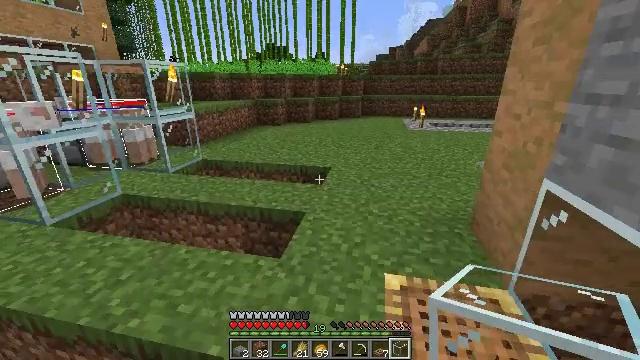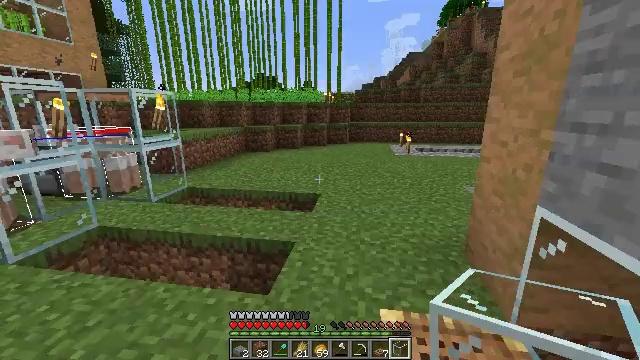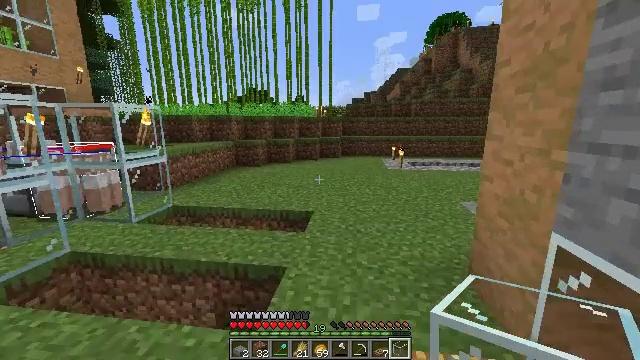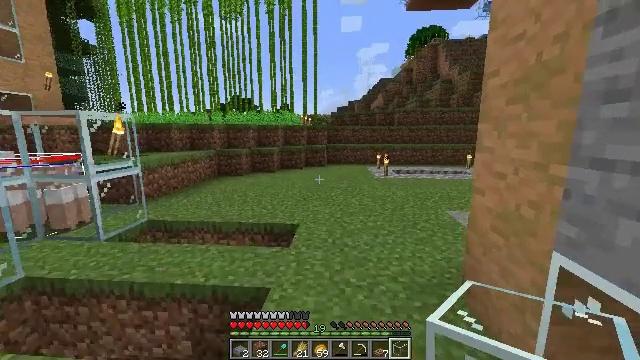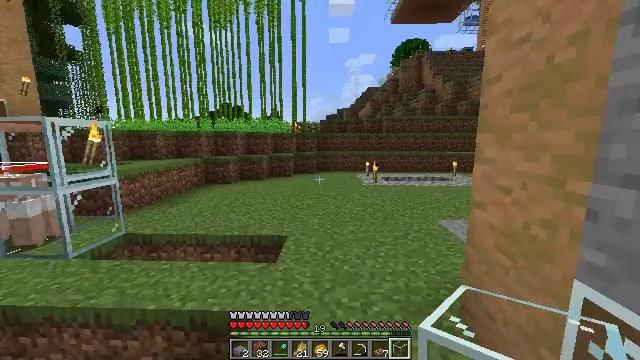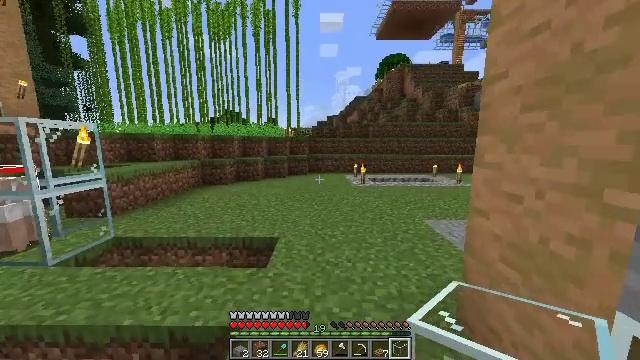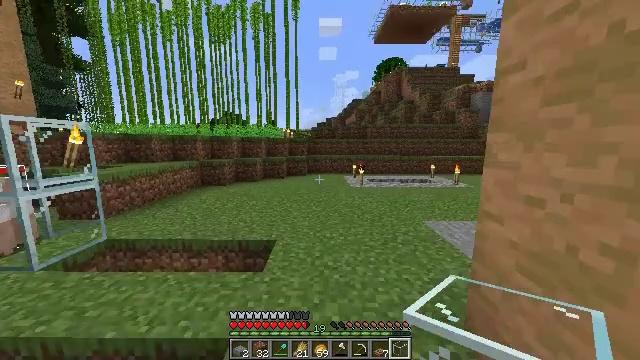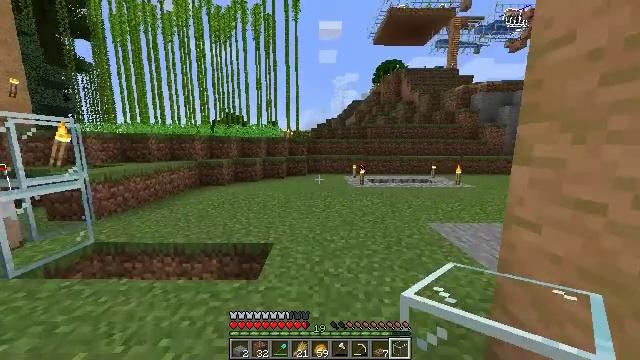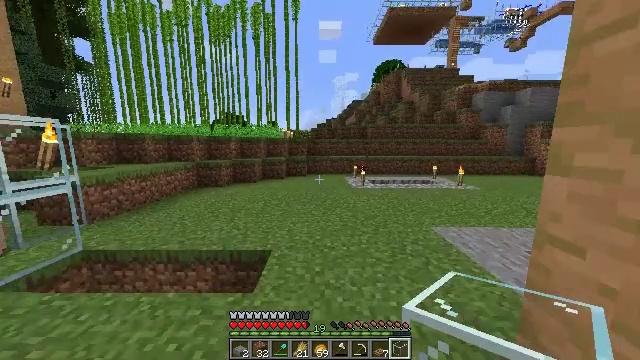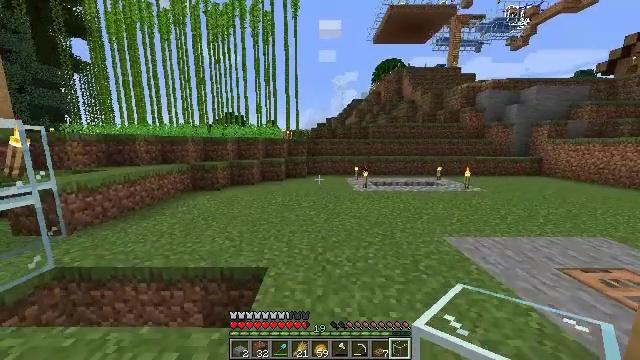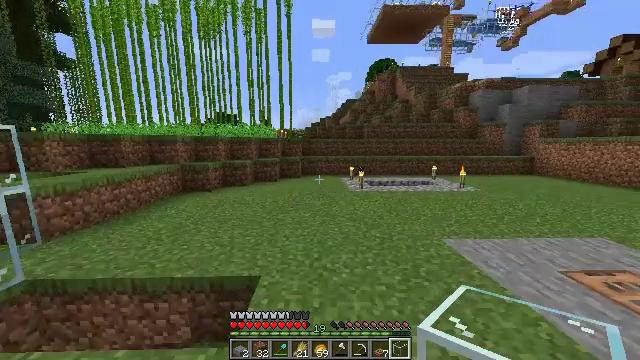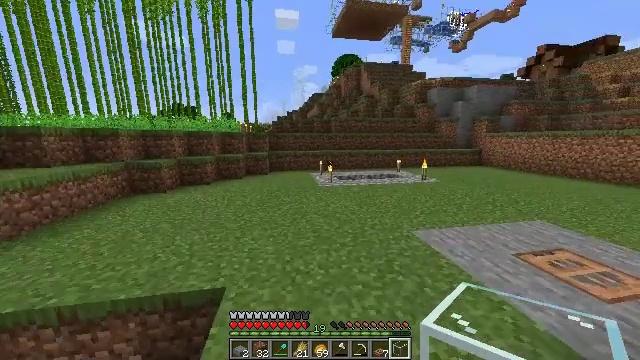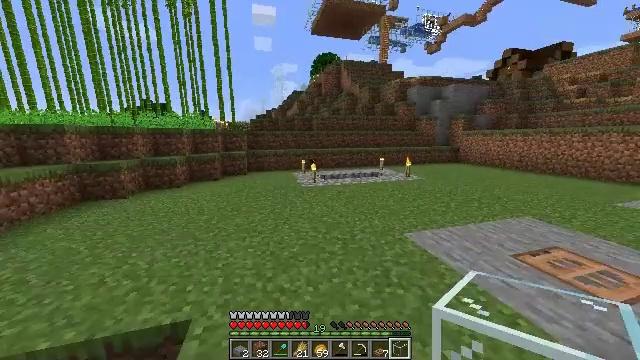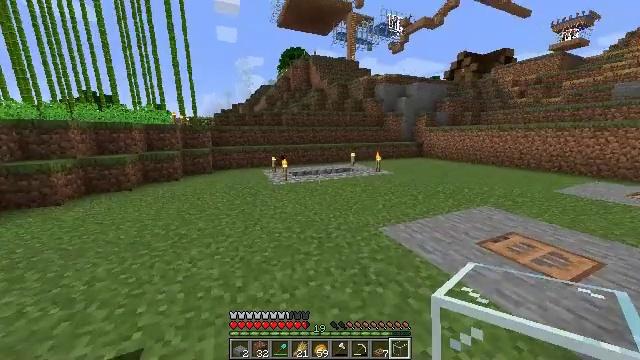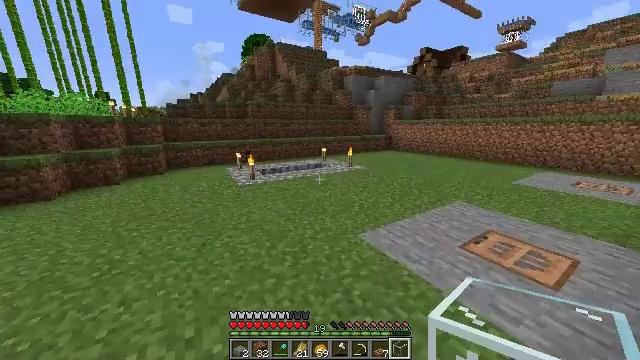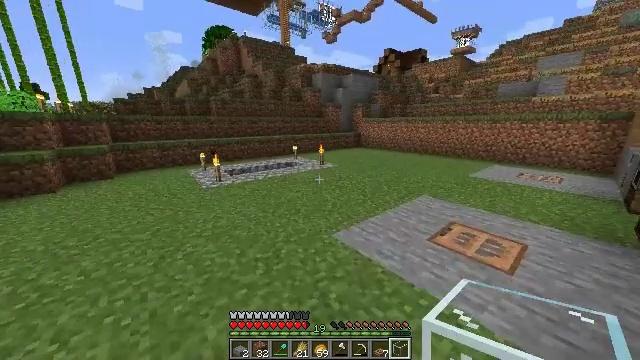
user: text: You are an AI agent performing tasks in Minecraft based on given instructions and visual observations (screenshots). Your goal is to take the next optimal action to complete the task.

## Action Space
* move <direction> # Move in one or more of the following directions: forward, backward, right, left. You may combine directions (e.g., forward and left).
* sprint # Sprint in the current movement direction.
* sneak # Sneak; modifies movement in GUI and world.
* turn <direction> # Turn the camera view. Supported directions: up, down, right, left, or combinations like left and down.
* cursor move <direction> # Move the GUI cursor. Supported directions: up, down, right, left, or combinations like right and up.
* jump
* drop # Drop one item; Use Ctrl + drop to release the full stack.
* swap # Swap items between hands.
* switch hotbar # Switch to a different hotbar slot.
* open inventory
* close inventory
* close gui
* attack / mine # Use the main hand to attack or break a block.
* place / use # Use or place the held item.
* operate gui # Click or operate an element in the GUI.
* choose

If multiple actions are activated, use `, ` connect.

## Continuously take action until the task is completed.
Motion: motion action
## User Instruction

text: Use jungle wood planks and sticks to make a jungle sign.
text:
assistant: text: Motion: move forward, turn right and up
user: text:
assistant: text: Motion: move forward, turn right and up
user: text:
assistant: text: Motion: move forward, sprint, turn right and up
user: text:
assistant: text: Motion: move forward, sprint, turn right and up
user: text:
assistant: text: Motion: move forward, sprint, turn right
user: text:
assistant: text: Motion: move forward, sprint
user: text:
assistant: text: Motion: move forward
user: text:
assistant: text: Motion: move forward, sprint
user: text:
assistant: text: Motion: move forward, sprint
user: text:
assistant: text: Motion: move forward, sprint, turn right
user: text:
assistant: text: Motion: move forward, sprint, turn right and down
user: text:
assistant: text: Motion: move forward, turn right
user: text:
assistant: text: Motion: move forward, turn right and down
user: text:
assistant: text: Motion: move forward, sprint, turn right and down
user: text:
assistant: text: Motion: move forward, sprint, turn right
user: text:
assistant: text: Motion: move forward, sprint, turn right
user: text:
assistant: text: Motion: move forward, sprint
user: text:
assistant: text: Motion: move forward, sprint, turn right
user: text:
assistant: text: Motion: move forward, turn right, jump
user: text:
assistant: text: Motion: move forward, turn right, jump
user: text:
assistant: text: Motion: move forward, turn right, jump
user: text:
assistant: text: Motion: move forward, turn right, jump
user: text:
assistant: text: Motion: move forward, turn right, jump
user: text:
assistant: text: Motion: move forward, turn right, jump
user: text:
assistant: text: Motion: move forward, jump
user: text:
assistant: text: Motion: move forward, jump
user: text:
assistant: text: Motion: move forward, jump
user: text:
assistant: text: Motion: move forward, jump
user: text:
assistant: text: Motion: move forward, jump
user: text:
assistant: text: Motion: move forward, sprint, jump